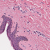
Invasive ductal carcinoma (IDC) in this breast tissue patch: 0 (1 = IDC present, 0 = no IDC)